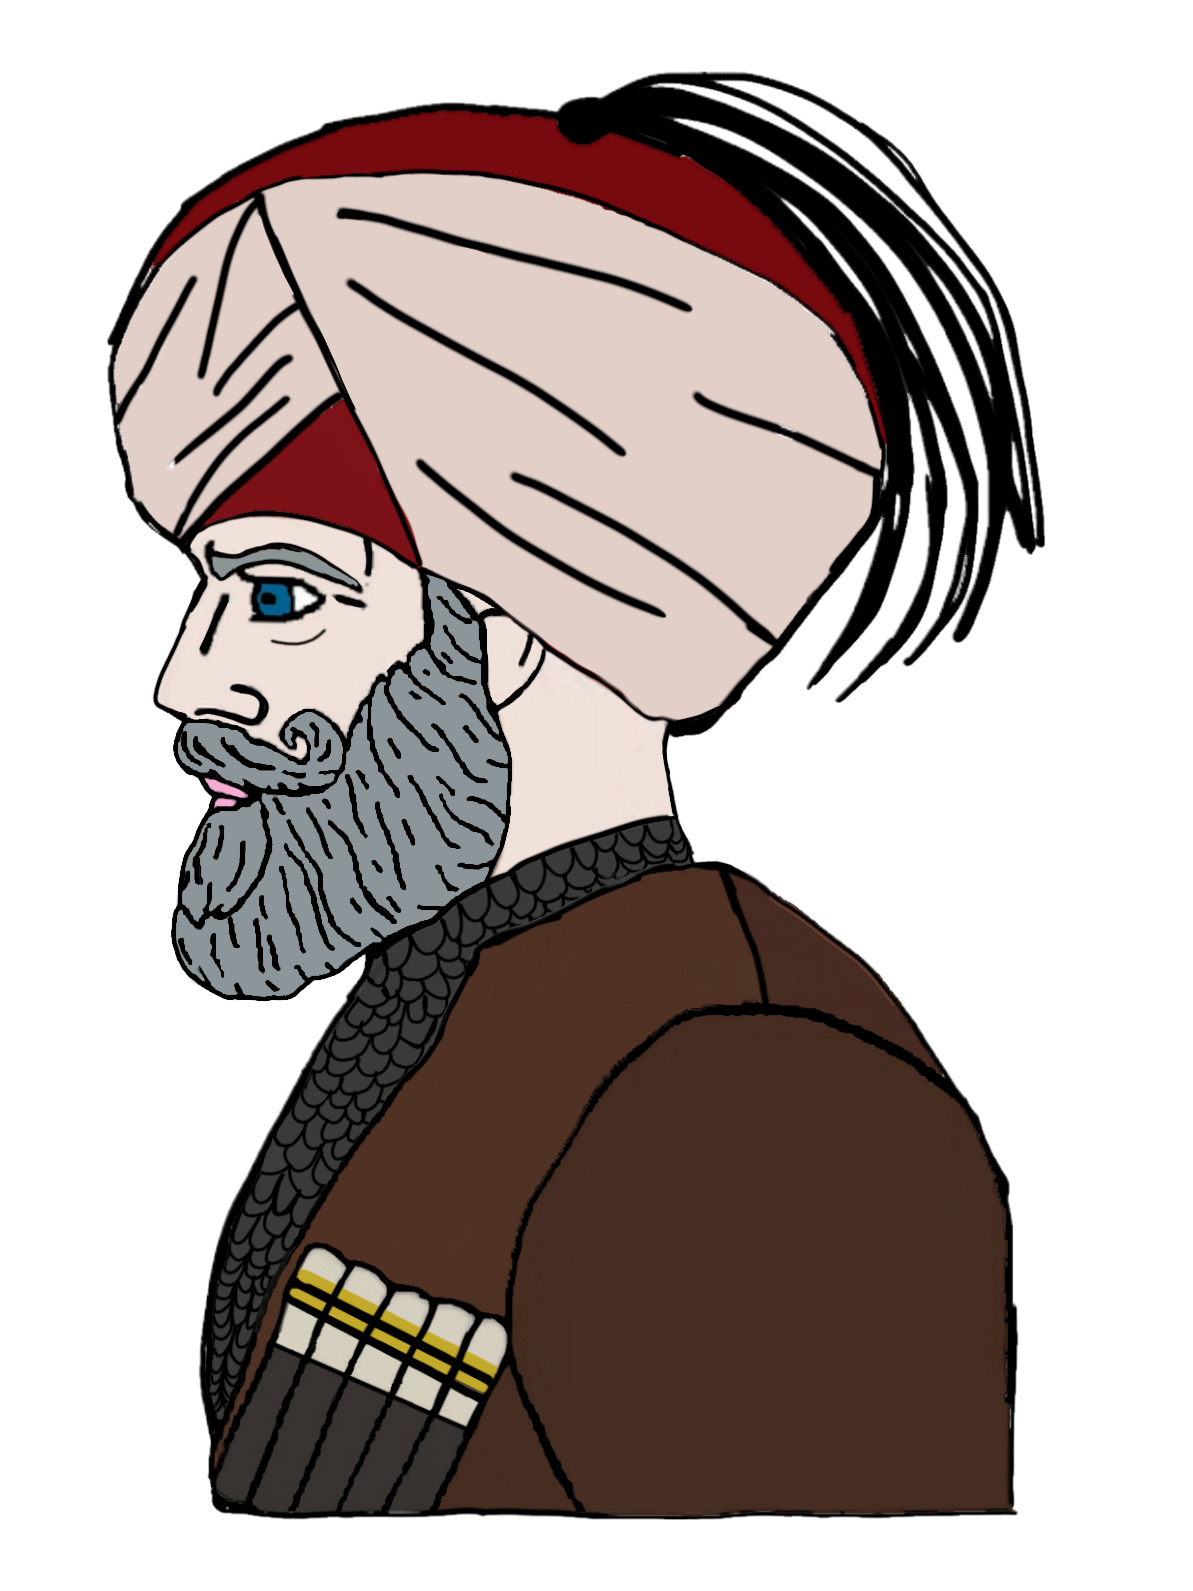
Label: 4_Yes_Chad